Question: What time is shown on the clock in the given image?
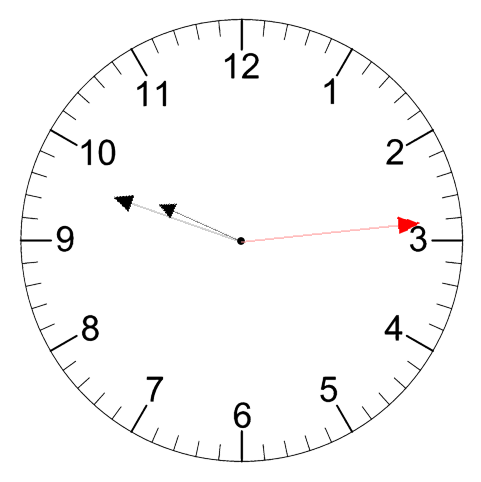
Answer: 09:48:14